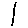
Label: line